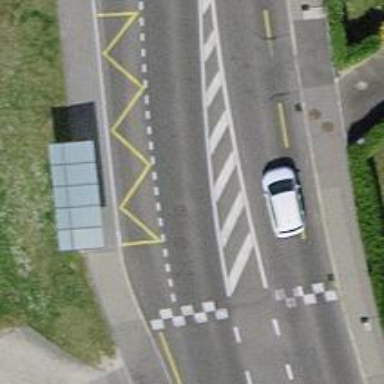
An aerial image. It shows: Bus stop with shelter for public transportation.